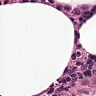
Metastatic tissue present: no